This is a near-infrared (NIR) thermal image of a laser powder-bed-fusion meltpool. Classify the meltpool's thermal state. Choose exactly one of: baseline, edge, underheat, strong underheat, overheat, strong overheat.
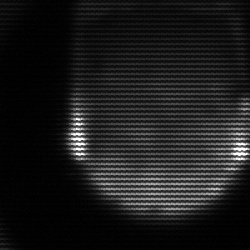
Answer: edge